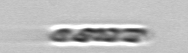
Label: Dactyliosolen_fragilissimus